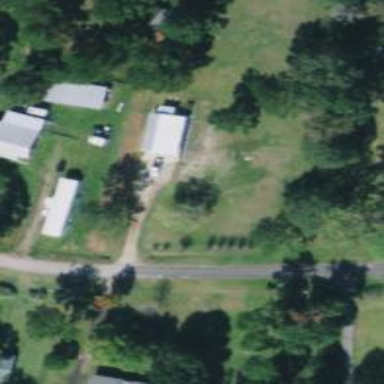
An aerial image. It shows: Driveway leading to service road.